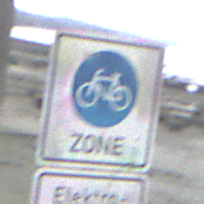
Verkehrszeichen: BeginnFahrradzone
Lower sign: BesondereFahrzeugeUndTransportgueter11
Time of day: Midday
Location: Outdoor (Suburban)
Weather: Overcast
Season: NotSpecified
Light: Natural